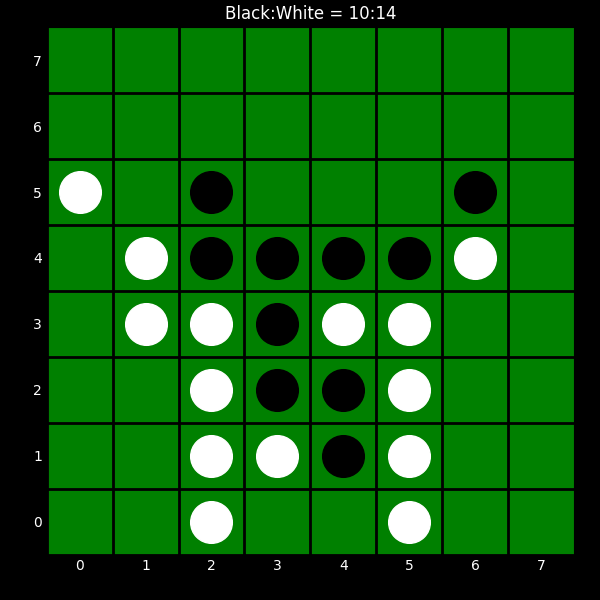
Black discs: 10
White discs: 14